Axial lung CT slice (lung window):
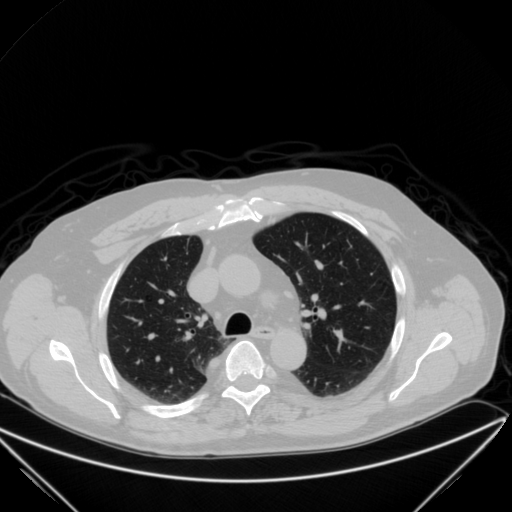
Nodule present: no